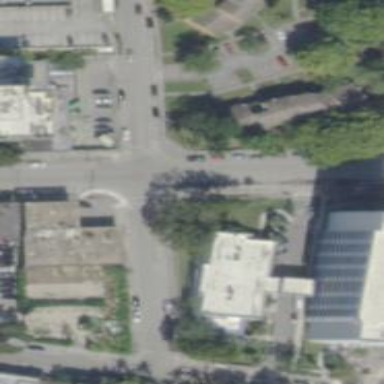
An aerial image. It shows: Asphalt footway with uncontrolled pedestrian crossing marked with lines.